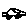
Label: car